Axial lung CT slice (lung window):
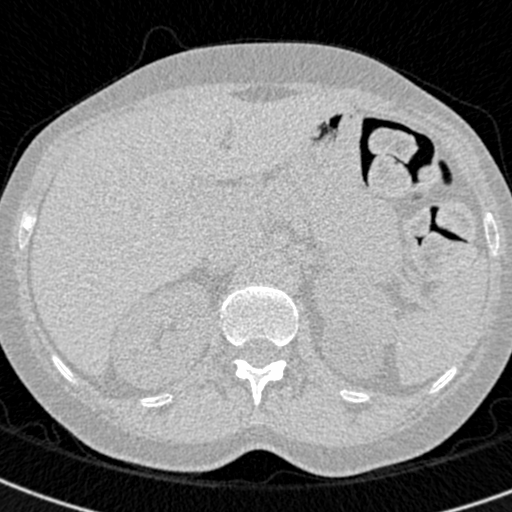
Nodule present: no